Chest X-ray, AP view. Patient: 49 years old, sex M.
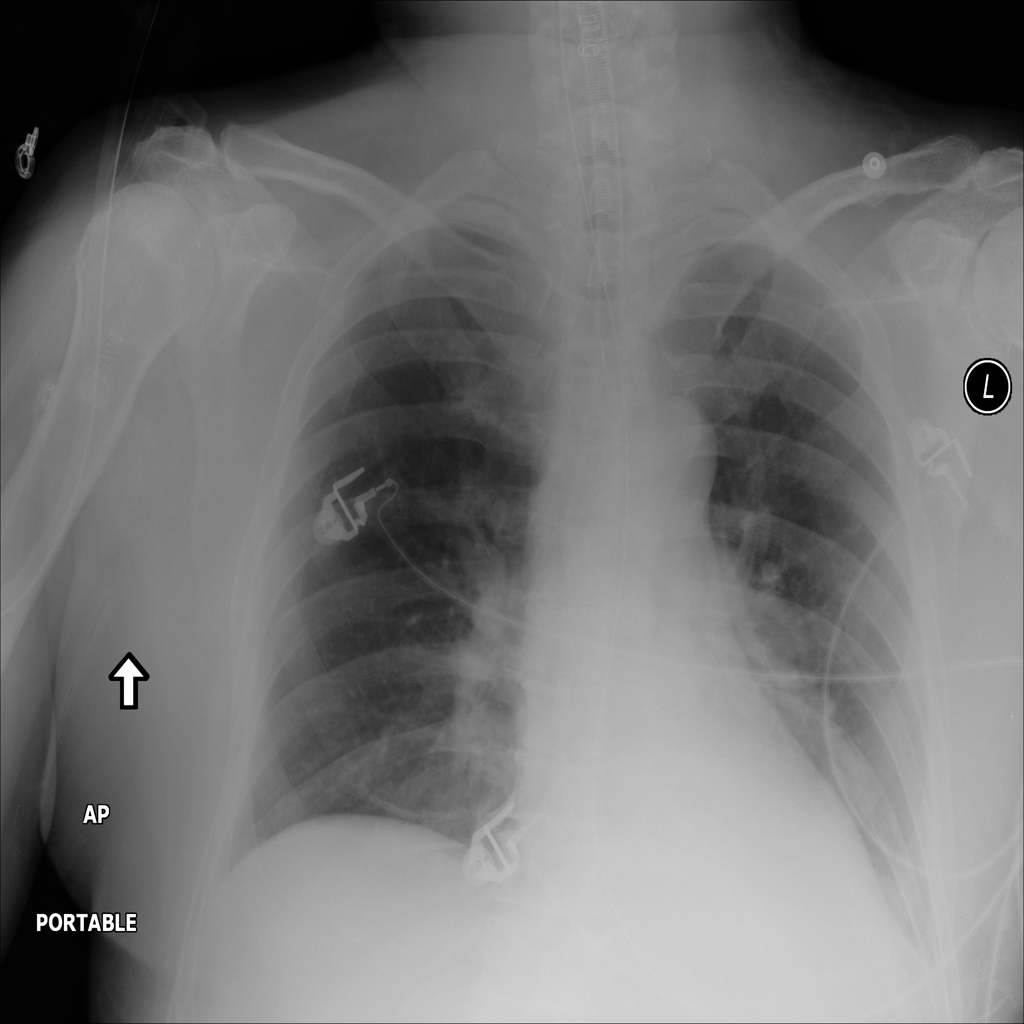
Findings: Atelectasis, Infiltration